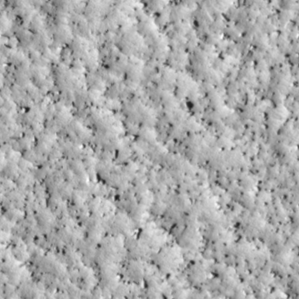
Label: non_frost